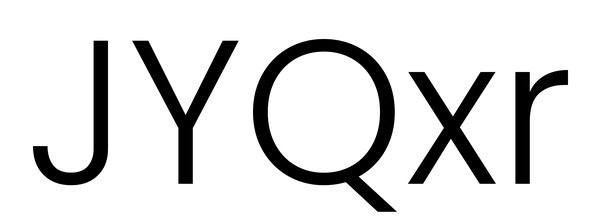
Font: Poppins-Light